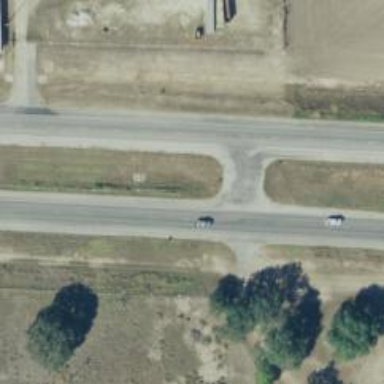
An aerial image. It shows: Trunk link highway.